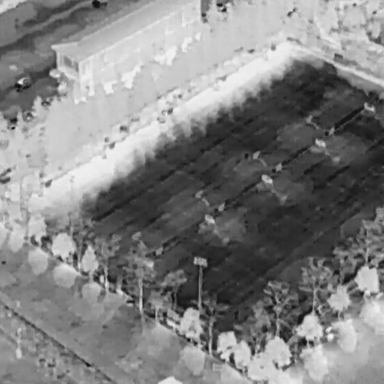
There are three objects shown in the infrared image, including two People, and a Car.